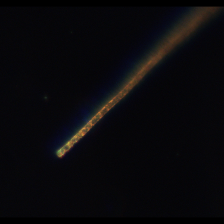
Taxon: Leptocylindrus
Group: Diatoms